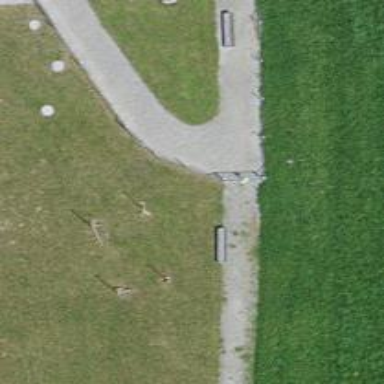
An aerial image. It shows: Bench for seating.